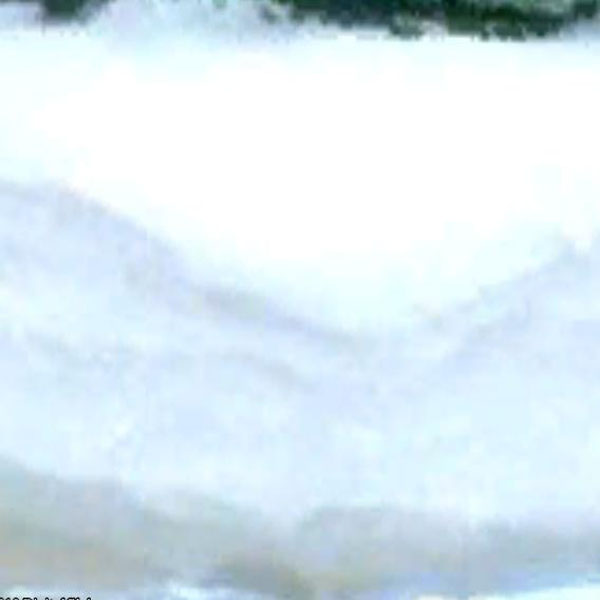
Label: Beach